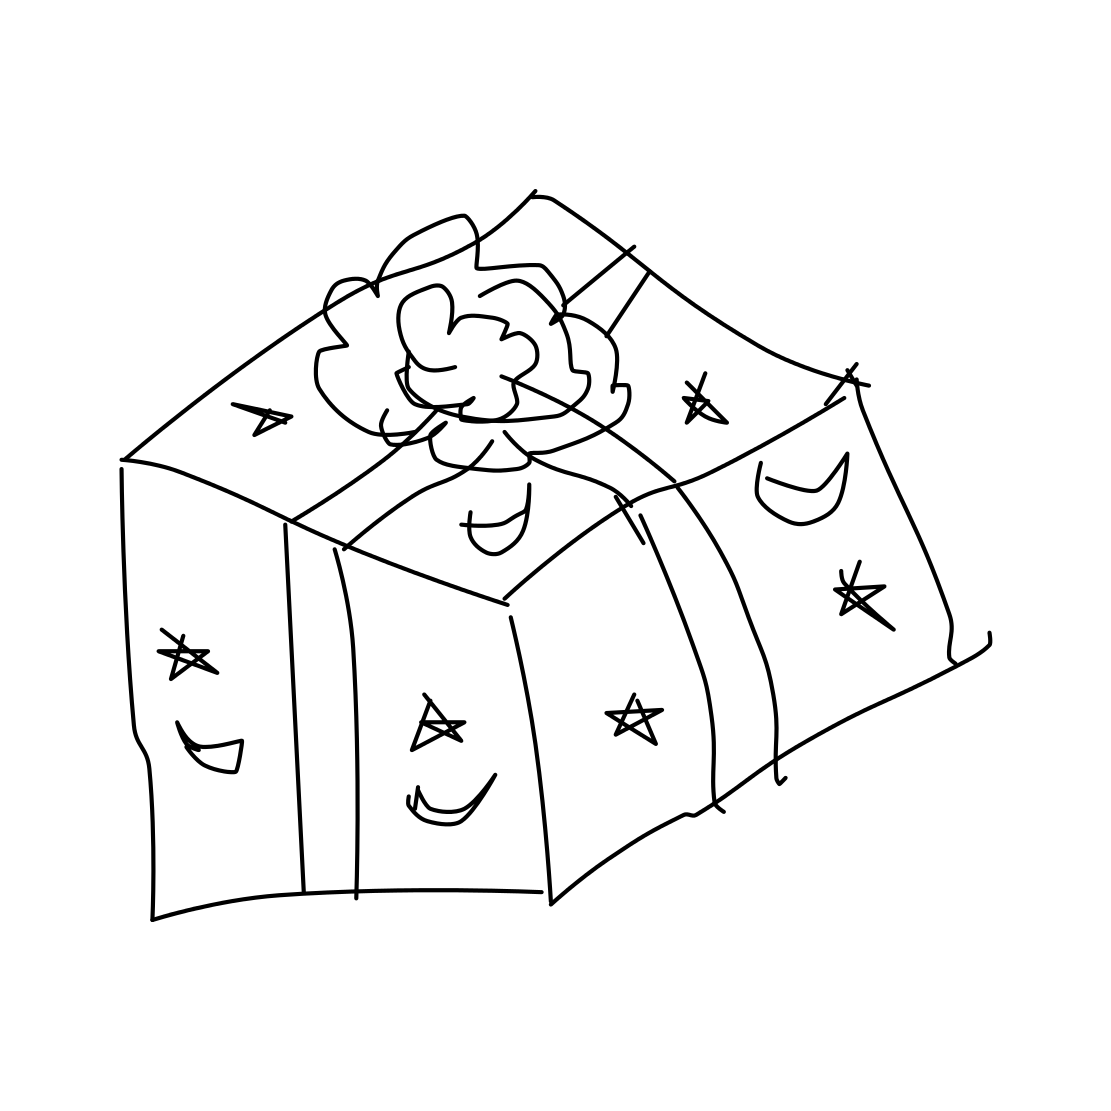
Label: present